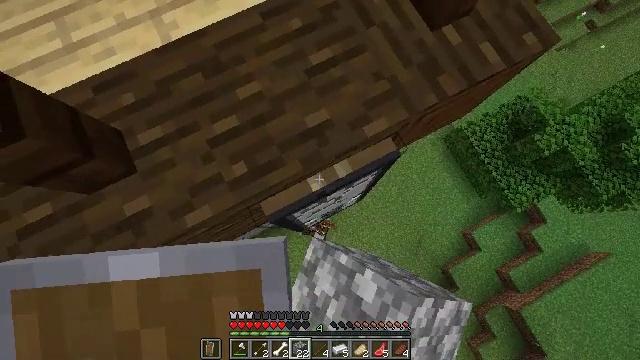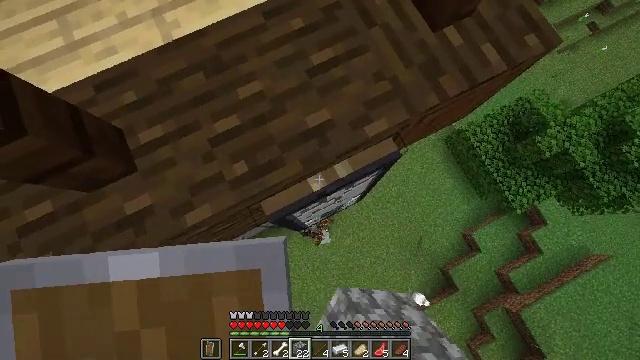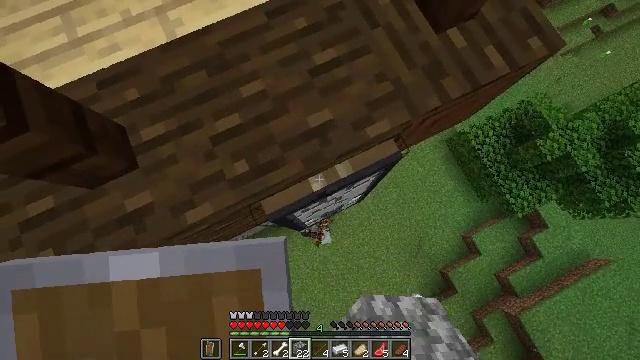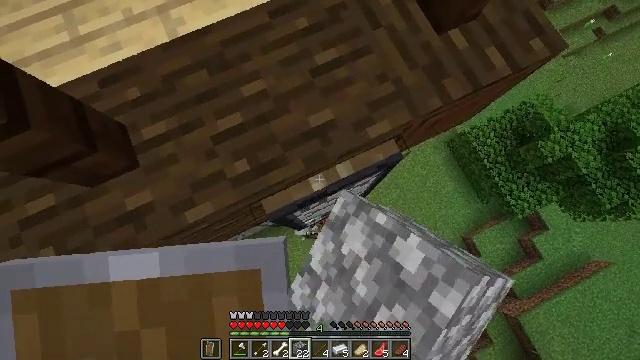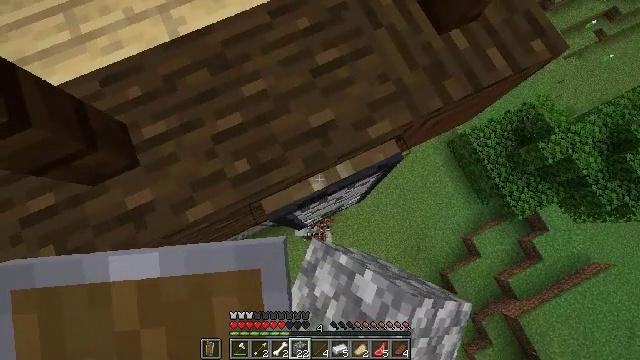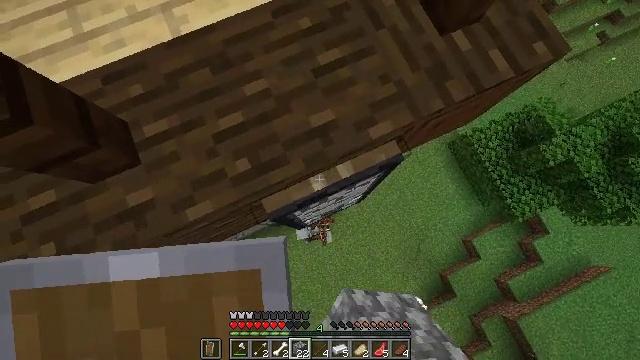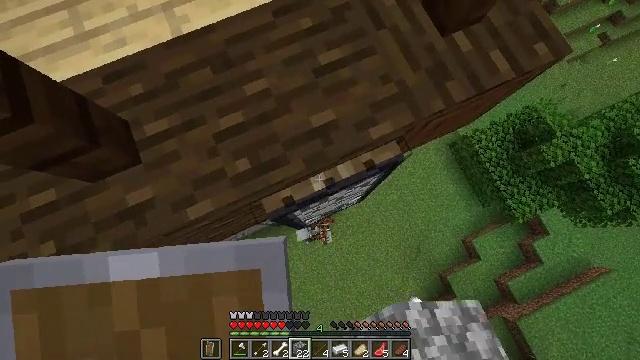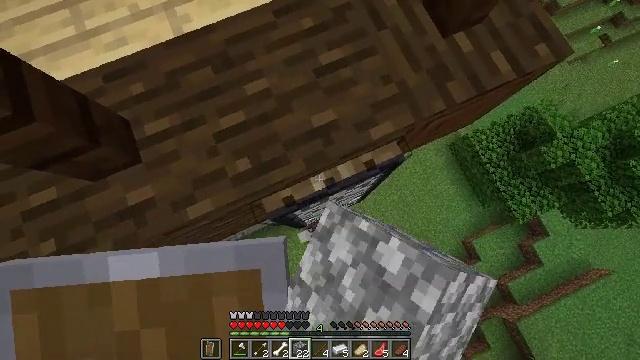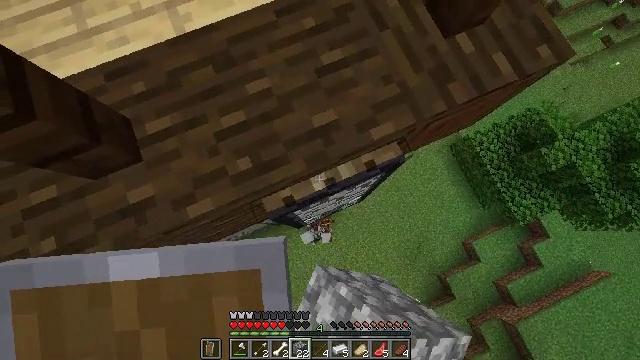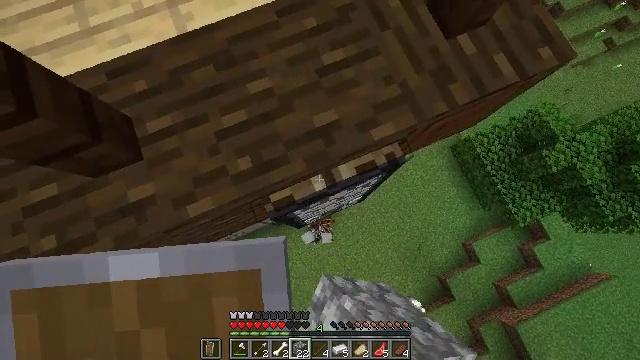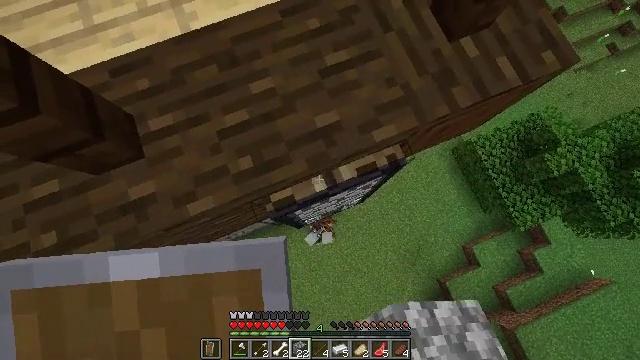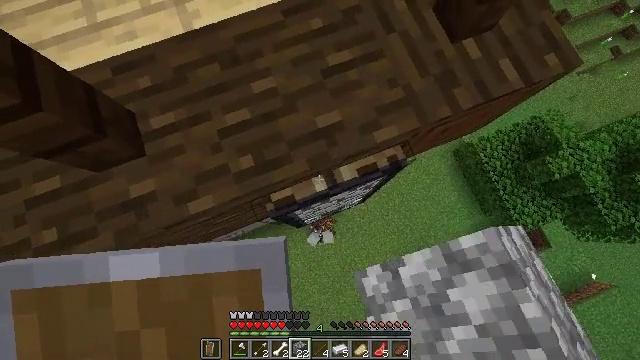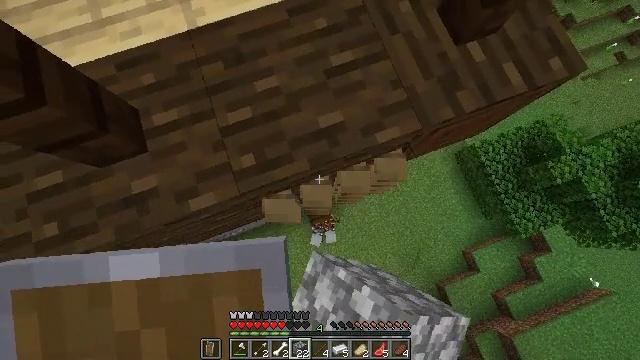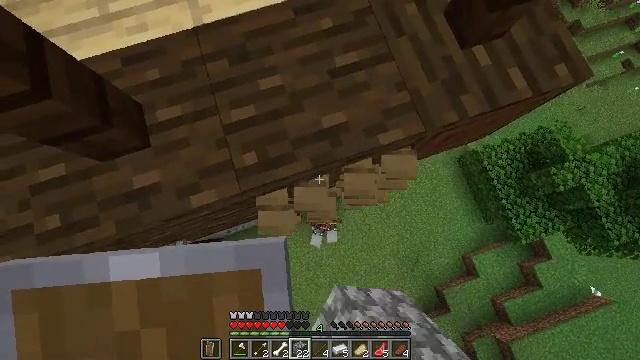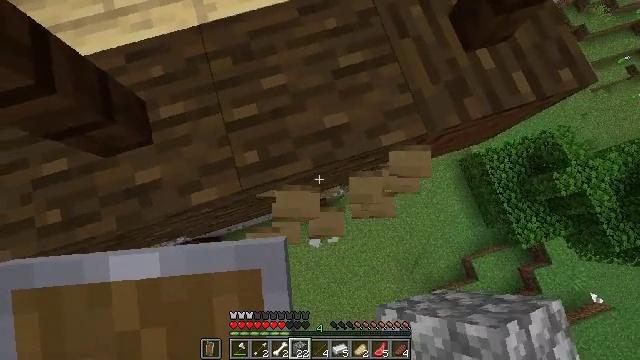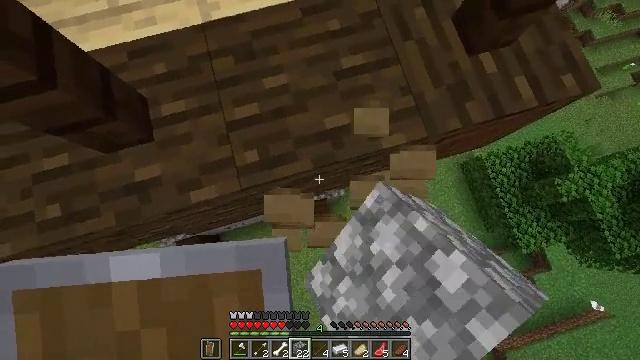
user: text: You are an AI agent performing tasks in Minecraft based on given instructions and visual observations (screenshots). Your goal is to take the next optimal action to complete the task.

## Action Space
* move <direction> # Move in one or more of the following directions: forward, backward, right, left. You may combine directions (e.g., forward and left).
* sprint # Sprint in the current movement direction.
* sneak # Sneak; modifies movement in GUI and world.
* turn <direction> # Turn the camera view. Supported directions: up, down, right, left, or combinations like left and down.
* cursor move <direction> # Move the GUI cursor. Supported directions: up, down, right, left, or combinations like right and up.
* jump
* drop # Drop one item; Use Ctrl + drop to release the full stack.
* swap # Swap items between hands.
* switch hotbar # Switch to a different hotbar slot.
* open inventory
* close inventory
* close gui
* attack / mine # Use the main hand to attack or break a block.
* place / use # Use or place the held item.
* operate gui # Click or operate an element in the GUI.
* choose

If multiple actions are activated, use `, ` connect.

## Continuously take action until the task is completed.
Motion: motion action
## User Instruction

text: Retrieve the white wall banner into your inventory.
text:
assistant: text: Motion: sneak, attack / mine
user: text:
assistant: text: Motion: sneak, attack / mine
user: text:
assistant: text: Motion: sneak, attack / mine
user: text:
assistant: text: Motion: sneak, attack / mine
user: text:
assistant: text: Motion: sneak, attack / mine
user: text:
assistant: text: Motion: sneak, attack / mine
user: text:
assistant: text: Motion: sneak, attack / mine
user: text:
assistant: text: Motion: sneak, attack / mine
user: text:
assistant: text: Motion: sneak, attack / mine
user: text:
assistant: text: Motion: sneak, attack / mine
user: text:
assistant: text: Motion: sneak, attack / mine
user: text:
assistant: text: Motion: sneak, turn left, attack / mine
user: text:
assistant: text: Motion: sneak, turn left, attack / mine
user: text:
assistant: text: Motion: sneak, turn left, attack / mine
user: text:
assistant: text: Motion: move right, sneak, turn left, attack / mine
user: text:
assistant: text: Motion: move right, sneak, turn left, attack / mine
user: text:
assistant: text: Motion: sneak, attack / mine